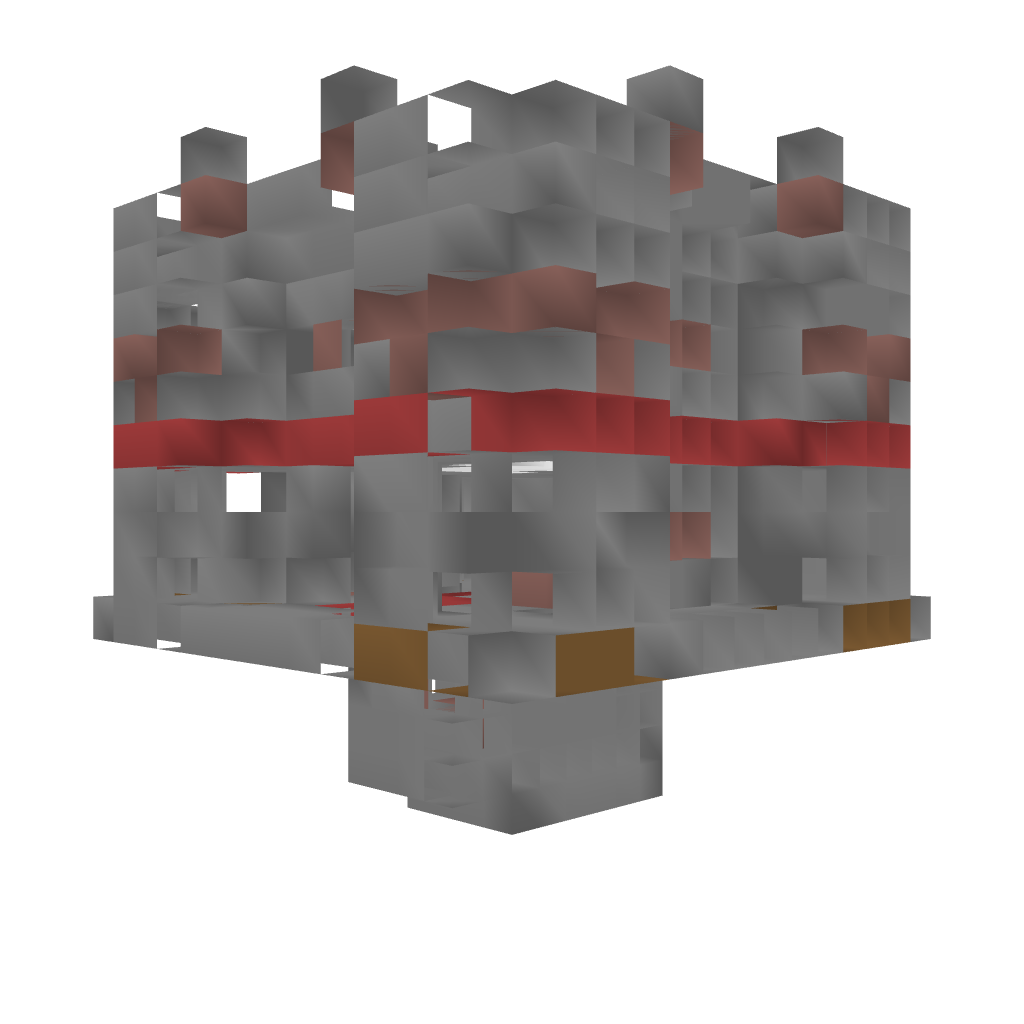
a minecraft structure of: PvP Tower [Red]  13 blocks high 1 line of red blocks in the middle of the structure